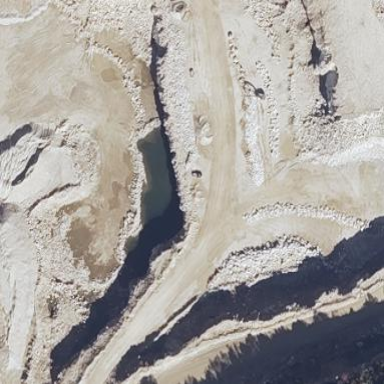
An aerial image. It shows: Quarry that is source of aggregate.